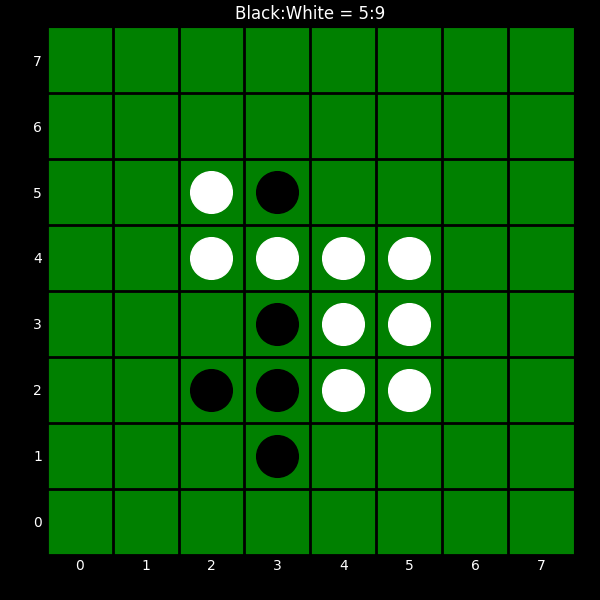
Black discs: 5
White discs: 9